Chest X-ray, AP view. Patient: 47 years old, sex F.
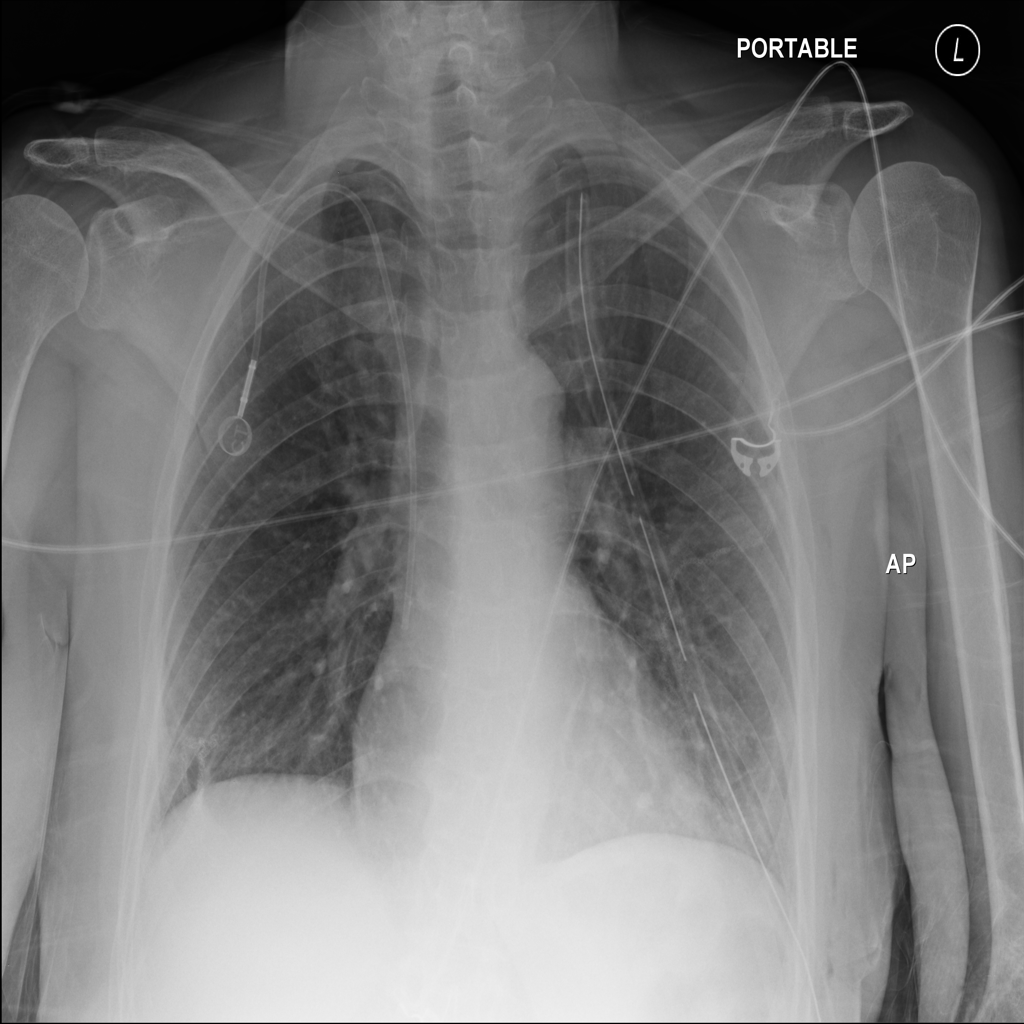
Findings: No Finding